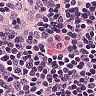
Metastatic tissue present: no